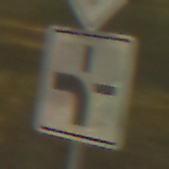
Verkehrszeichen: VerlaufVorfahrtsstrasse1
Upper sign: Vorfahrtsstrasse
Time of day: Night
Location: Outdoor (Suburban)
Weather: Clear
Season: NotSpecified
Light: Artificial